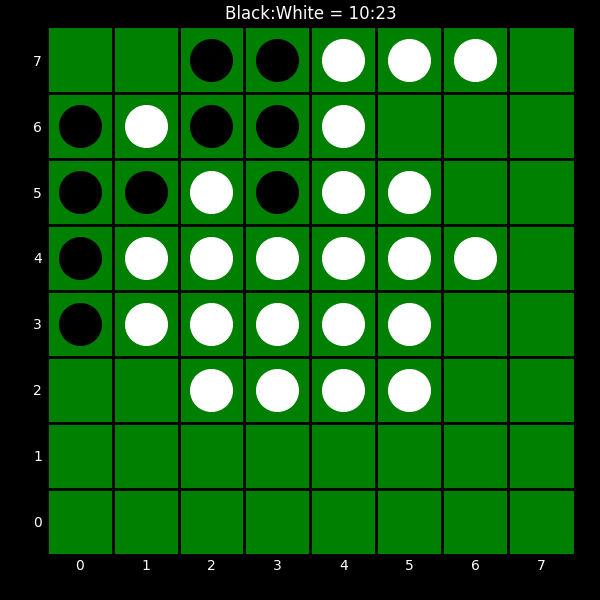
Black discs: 10
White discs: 23